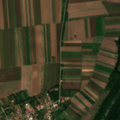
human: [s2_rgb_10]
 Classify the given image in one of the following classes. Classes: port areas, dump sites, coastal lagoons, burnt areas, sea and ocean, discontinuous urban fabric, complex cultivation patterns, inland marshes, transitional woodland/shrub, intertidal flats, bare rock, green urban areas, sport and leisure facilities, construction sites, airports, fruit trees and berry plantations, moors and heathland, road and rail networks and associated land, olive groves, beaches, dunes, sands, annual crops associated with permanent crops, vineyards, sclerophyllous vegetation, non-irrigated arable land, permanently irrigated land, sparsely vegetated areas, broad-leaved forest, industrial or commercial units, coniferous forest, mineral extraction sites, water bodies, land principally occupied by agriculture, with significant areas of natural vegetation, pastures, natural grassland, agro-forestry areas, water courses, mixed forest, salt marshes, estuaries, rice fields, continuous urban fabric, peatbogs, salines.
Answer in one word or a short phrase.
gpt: discontinuous urban fabric, non-irrigated arable land, land principally occupied by agriculture, with significant areas of natural vegetation, transitional woodland/shrub, water courses